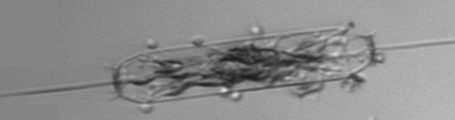
Label: Ditylum_brightwellii